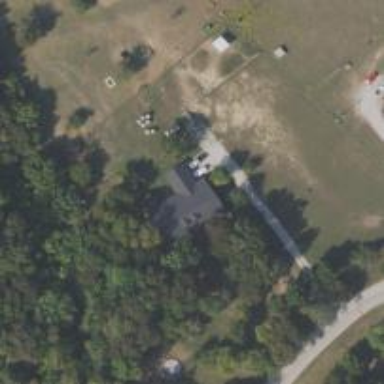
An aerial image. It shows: Driveway leading to service road.